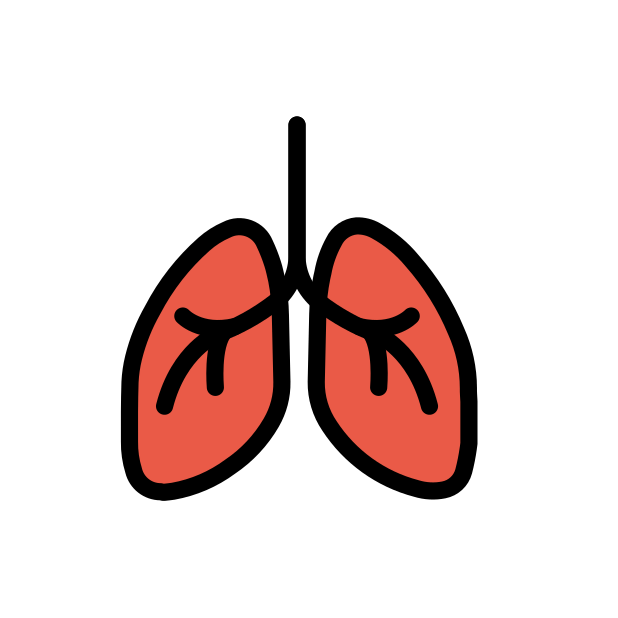
lungs